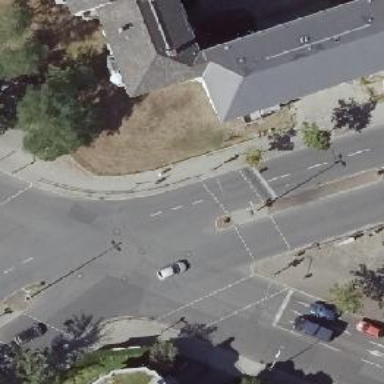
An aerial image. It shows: Road crossing with traffic signals.